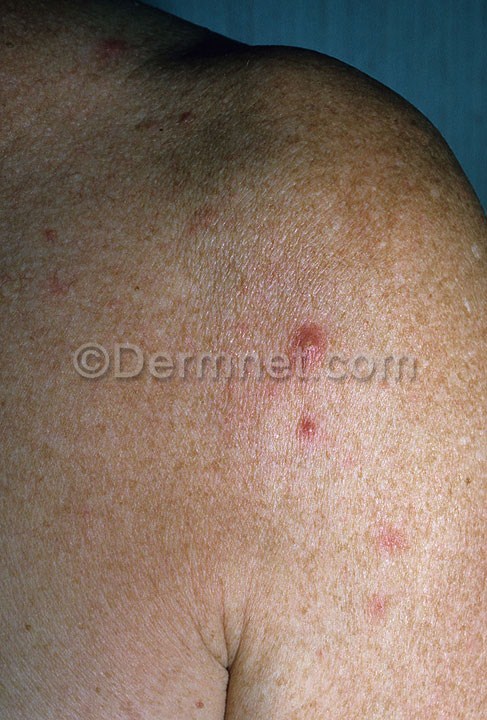
Disease: Eczema Photos